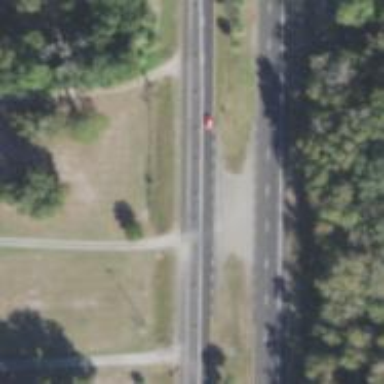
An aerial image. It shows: Primary link road with asphalt surface.